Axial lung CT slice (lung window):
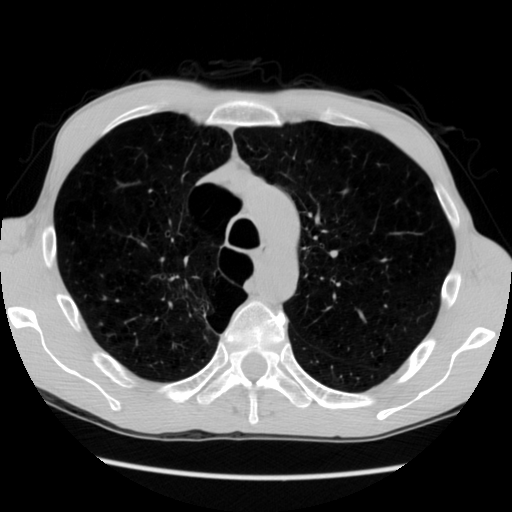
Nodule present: no